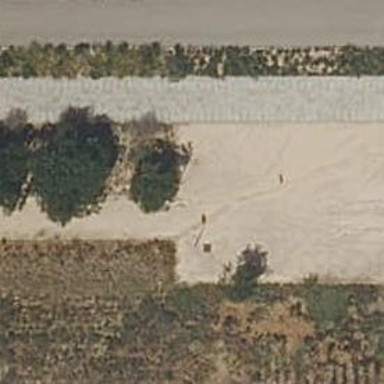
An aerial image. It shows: Row of trees in natural setting.